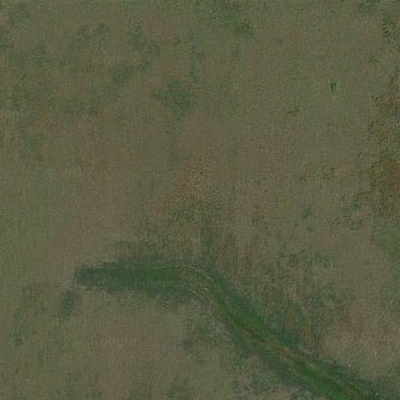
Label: Grass